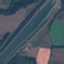
Land use / land cover: River